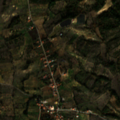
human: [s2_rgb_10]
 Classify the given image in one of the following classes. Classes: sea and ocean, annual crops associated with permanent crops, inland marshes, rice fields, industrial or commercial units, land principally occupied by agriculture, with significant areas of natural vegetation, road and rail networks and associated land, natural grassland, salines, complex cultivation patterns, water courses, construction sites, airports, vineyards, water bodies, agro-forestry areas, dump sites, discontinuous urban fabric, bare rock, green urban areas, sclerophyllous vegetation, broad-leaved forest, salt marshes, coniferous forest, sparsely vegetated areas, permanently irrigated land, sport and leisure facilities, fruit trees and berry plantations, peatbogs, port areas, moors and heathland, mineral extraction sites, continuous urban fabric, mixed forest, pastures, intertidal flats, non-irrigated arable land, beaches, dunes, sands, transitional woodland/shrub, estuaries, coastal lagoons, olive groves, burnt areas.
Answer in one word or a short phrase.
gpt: olive groves, land principally occupied by agriculture, with significant areas of natural vegetation